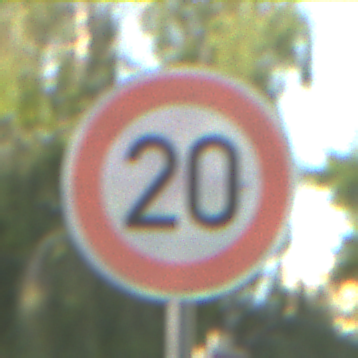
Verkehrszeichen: Geschwindigkeit20
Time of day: SunriseSunset
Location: Outdoor (Suburban)
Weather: PartlyCloudy
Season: NotSpecified
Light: Natural